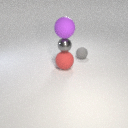
small gray rubber sphere to the right of large red rubber sphere